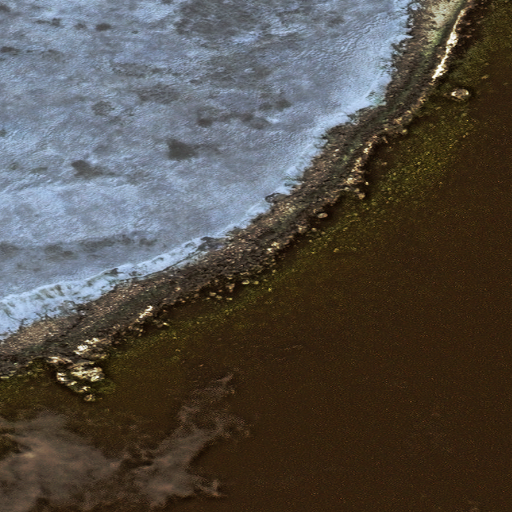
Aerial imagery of cape in Alaska named Cape Kudugnak containing only unknown